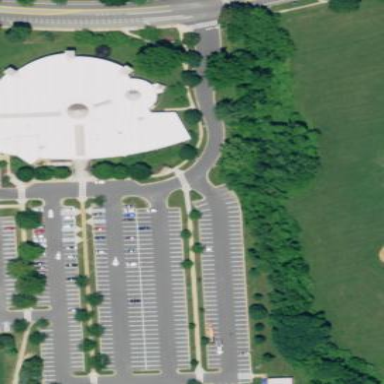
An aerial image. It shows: Parking area with surface.